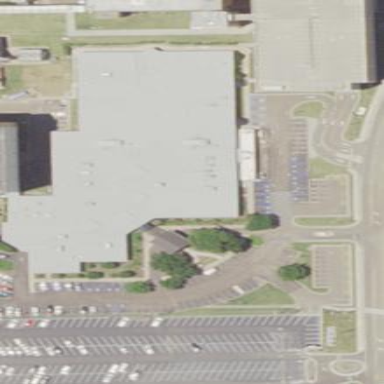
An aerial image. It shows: Parking area with surface.